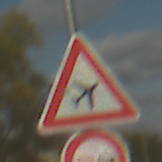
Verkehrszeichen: FlugbetriebLinks
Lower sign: Ueberholverbot
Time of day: MorningAfternoon
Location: Outdoor (RoadRail)
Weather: PartlyCloudy
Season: NotSpecified
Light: Natural